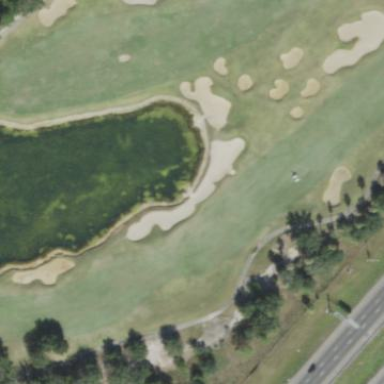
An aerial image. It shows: Sandy area is golf bunker.